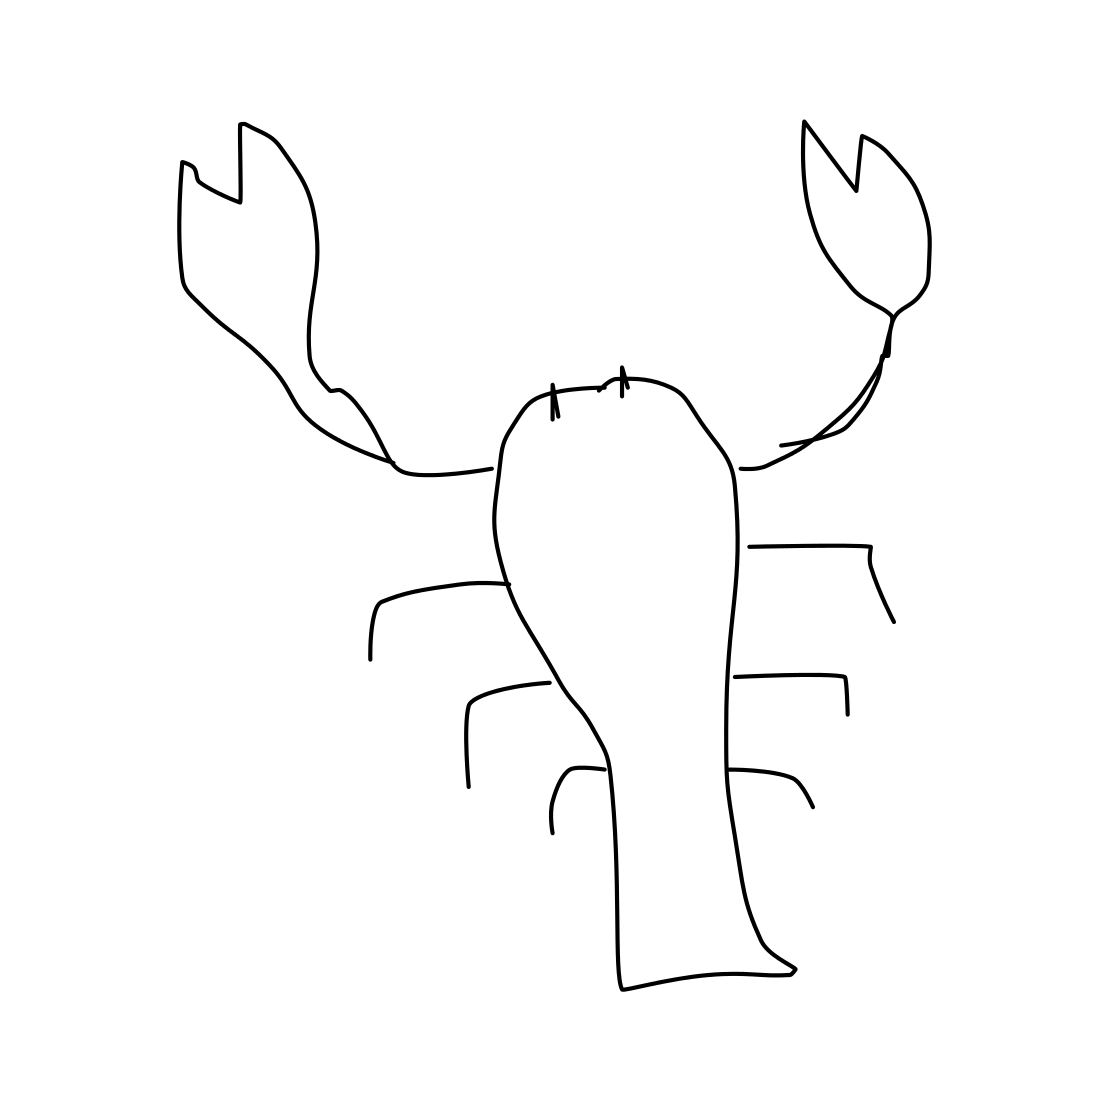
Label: lobster